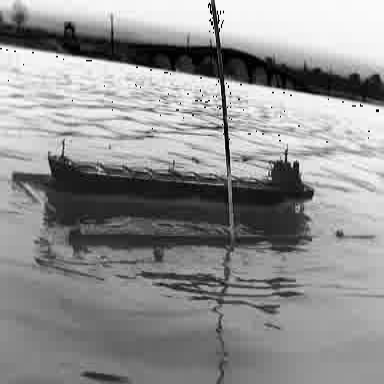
There is a liner in the infrared image.